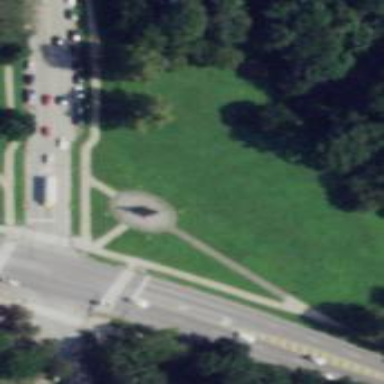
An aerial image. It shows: Historic monument.